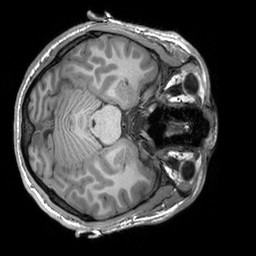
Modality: T1w
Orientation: axial
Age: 20
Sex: male
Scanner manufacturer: siemens
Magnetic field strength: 3 T
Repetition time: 2.3 s
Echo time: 0.00303 s